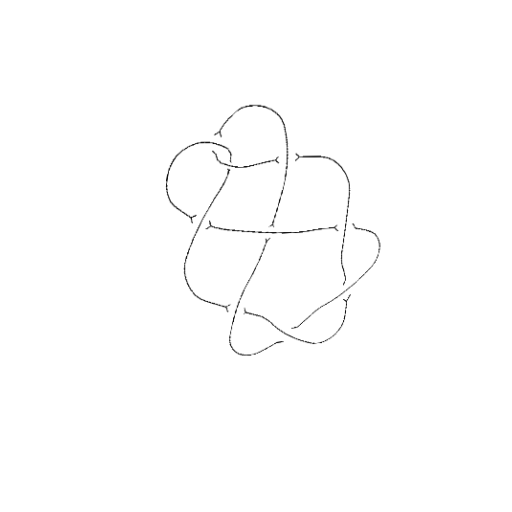
Crossing number: 9